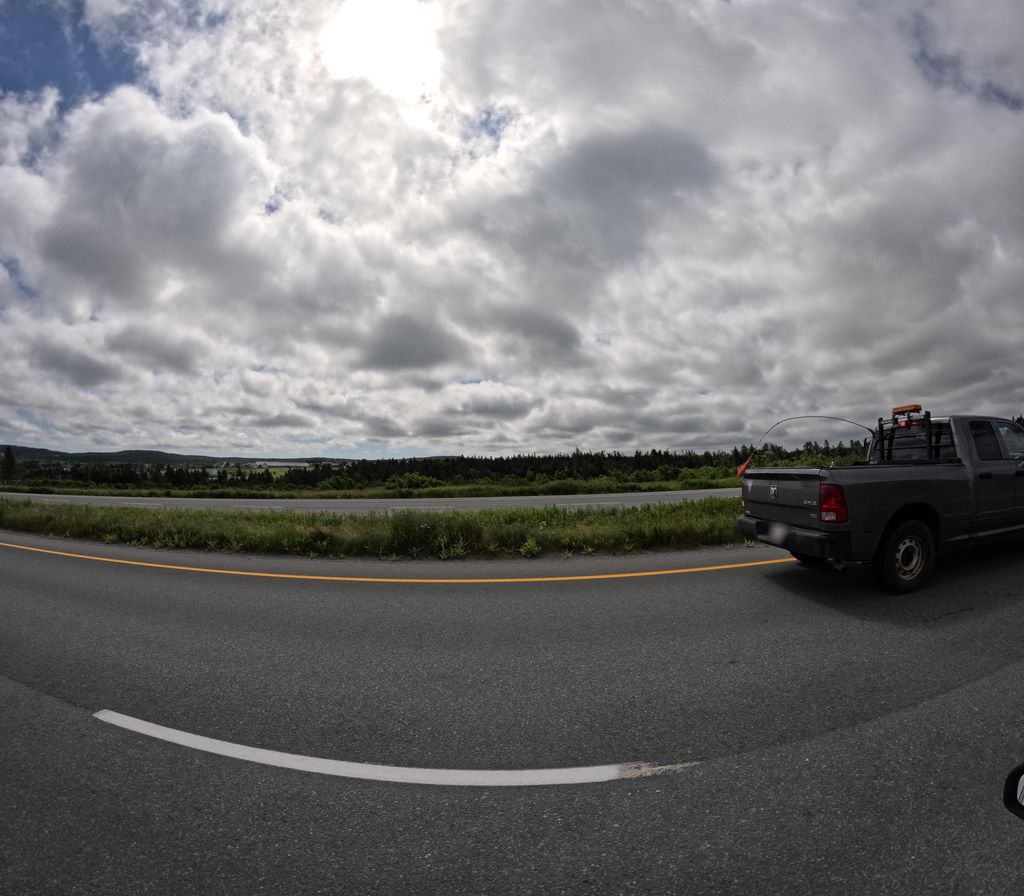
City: st_johns